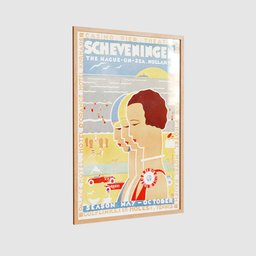
Label: decoration